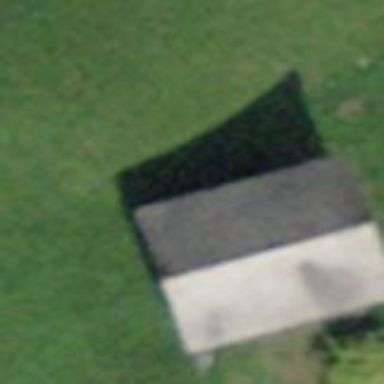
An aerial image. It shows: Cabin is depicted in the image.